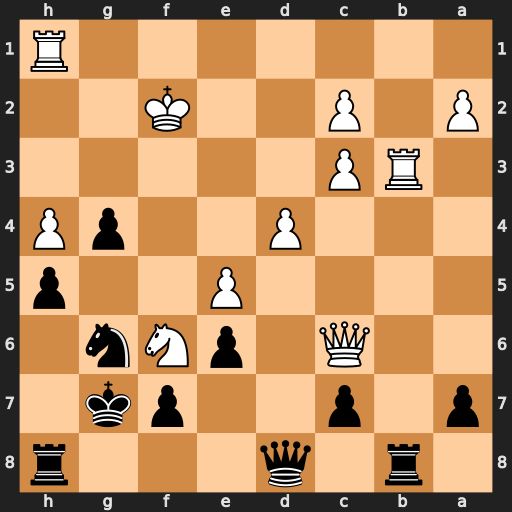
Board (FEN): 1r1q3r/p1p2pk1/2Q1pNn1/4P2p/3P2pP/1RP5/P1P2K2/7R
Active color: b
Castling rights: -
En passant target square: -
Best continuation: Nxe5 Nxh5+ Rxh5